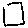
Label: square